Question: I have this 2D 'JButton' array (color white), and what I want to do is when I click on a square, it'll turn into orange. When I click another square, that square becomes orange as well but the first square I clicked will return to its normal white color. How do I do it without having all the squares turn into orange?
Here's a visualization:

Btw, when I click the squares with the numbers, their colors do not change, think of them as like 'setEnabled(false)' buttons. I already know how to change the colors of the buttons, I just want to know how the color gets passed on square after square.
Thanks to anyone who can help!
Edit: My "attempt" but it's making all of my 'null' valued buttons orange.
'''
button[i][j].addActionListener(new ActionListener() {
public void actionPerformed(ActionEvent e){
for(int i = 0; i < button.length; i++)
for(int j = 0; j < button.length; j++){
if(g.gameBoard[i][j] == null){
//must find the position where the user clicks and make it orange
button[i][j].setBackground(Color.ORANGE);
}
}
}
});
'''
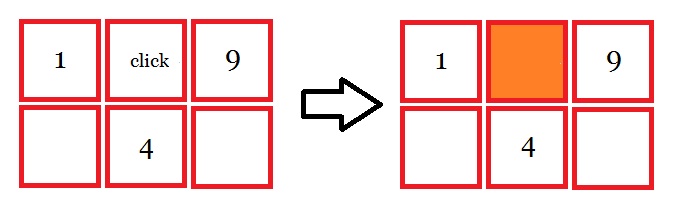
Answer: you can use <URL> so that you can treat them as a group and set the color to the activated one.
P.S. i will keep in contact with this thread for the next 24 hours if there is any question i will try to explain more.